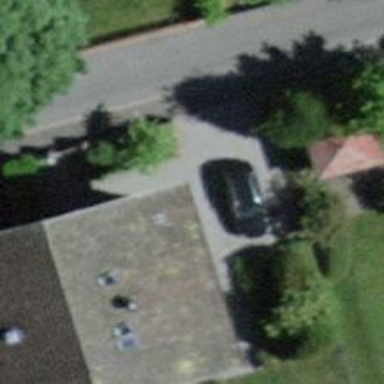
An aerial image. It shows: Residential building.